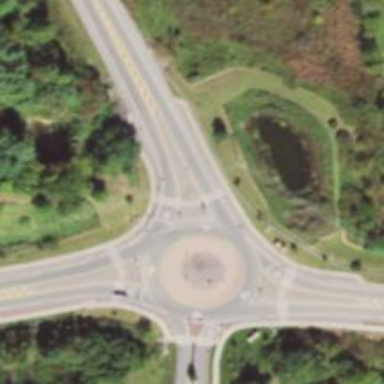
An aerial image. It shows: Roundabout at primary highway.